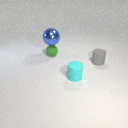
small green rubber sphere to the left of small cyan rubber cylinder